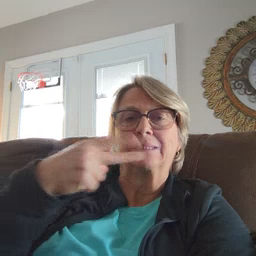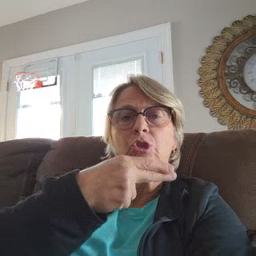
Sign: scissors